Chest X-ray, AP view. Patient: 59 years old, sex M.
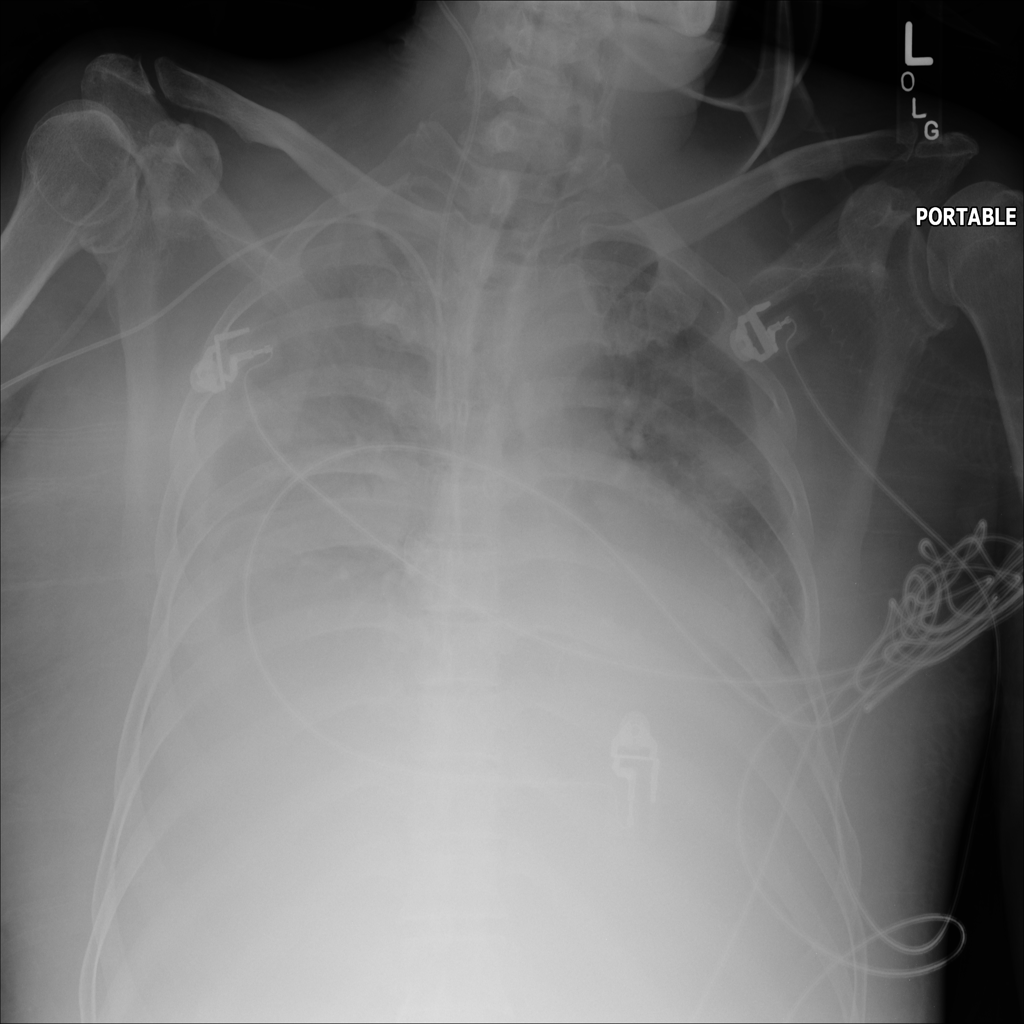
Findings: Effusion